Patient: sex F, age 68
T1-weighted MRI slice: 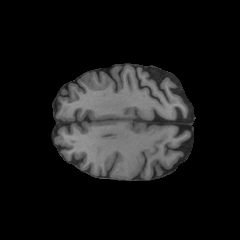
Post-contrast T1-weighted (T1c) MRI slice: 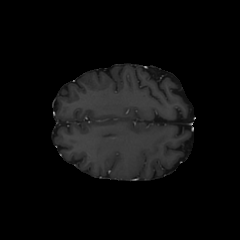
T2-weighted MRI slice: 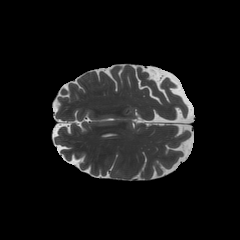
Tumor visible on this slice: no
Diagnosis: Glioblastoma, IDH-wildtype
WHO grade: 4